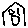
Label: house